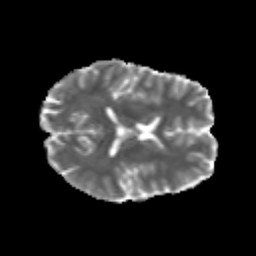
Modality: MD
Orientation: axial
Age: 25
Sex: male
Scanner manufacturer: siemens
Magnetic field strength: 3 T
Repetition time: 3.5 s
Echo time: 0.125 s